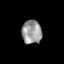
Tissue: skin
Cell type: T cells
Senescence score: 0.27
Nuclear area (px): 459
Mean DAPI intensity: 153.728